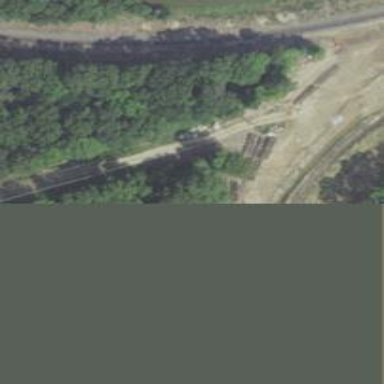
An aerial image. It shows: Railway junction.